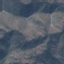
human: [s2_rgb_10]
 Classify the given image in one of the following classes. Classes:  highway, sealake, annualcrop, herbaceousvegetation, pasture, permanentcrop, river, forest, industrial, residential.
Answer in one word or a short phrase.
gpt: HerbaceousVegetation